Field crop: maize
Growth stage: 2
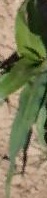
Species: maize